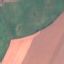
Land use / land cover class: AnnualCrop